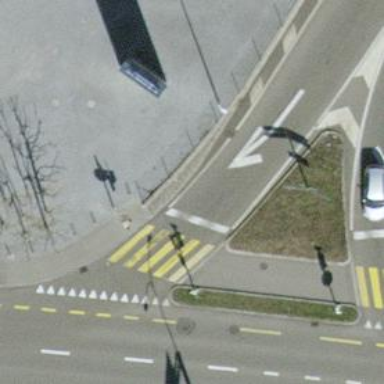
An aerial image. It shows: Crossing with traffic signals.